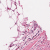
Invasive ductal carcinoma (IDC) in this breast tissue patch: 0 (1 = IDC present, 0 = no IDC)